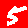
Digit: 5